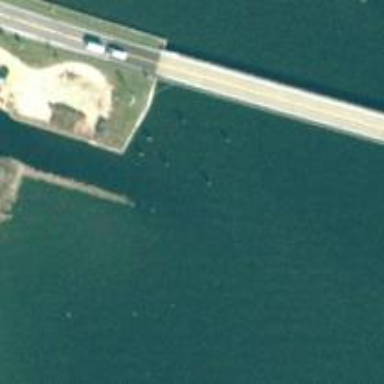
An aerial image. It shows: Breakwater structure.